Question: I am working on a project where I have to detect a face and extract an expression out of it to do some processing on the expression afterwards, I have used <URL> to do the detection and landmarks extraction, using an image such as this

i managed to write the output in a file:
'n_points: 66 { 54.9274 129.935 56.0976 142.037 58.2824 153.995 61.554 165.839 65.8937 177.512 . . . }'
How can I train SVM to get the expression? and where can I get training data from?
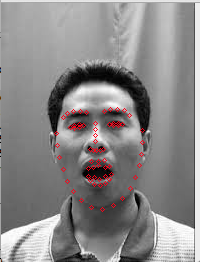
Answer: I found one <URL>.